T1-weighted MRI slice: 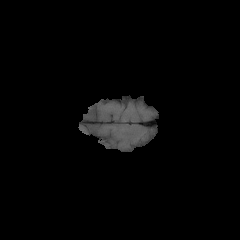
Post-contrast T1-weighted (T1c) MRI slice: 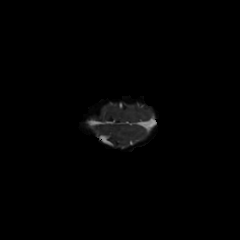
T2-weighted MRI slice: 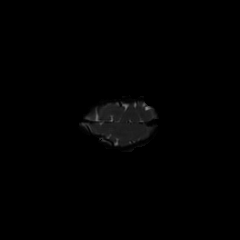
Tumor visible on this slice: no